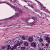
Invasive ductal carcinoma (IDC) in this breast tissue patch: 0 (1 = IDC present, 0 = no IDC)